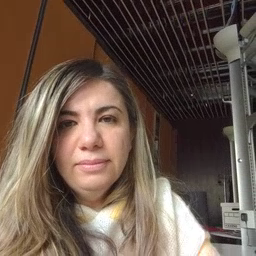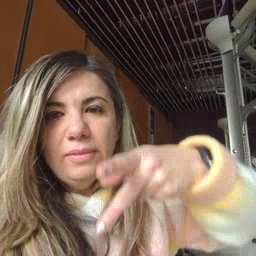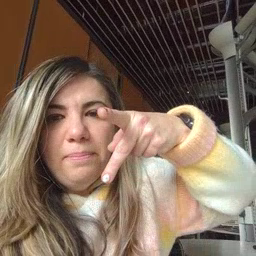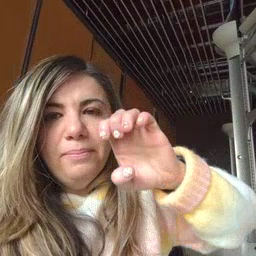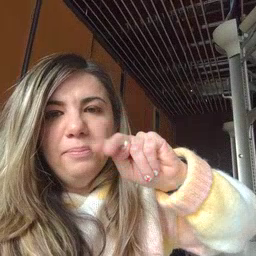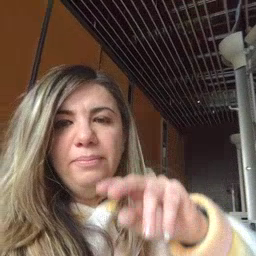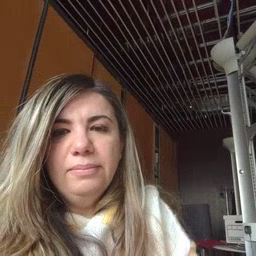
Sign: pen